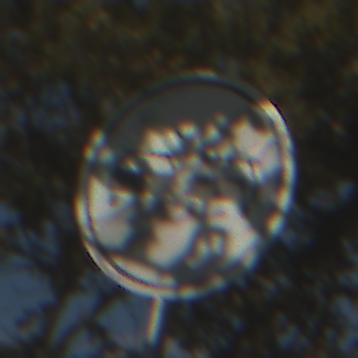
Verkehrszeichen: EndeUeberholverbot
Umgebung: Outdoor, Nature
Tageszeit: MorningAfternoon
Wetter: PartlyCloudy
Licht: Natural
Jahreszeit: NotSpecified
Kontrast: HighContrast